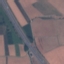
Label: Highway